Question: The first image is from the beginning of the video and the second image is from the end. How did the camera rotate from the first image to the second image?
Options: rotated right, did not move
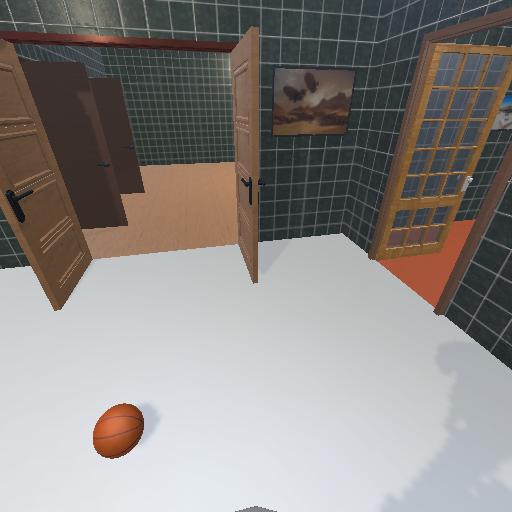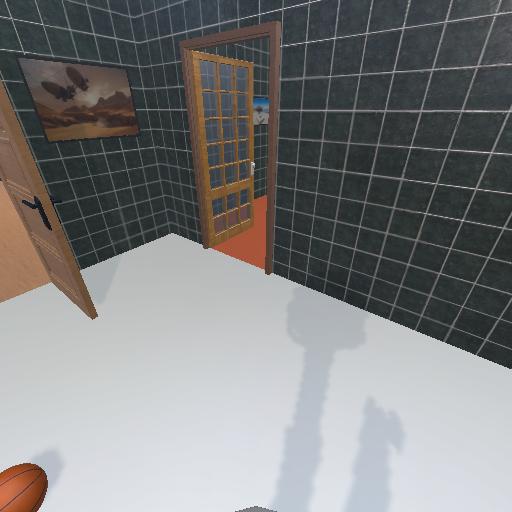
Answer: rotated right